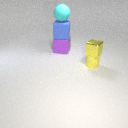
small yellow rubber cylinder in front of large purple rubber cube